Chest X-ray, PA view. Patient: 54 years old, sex F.
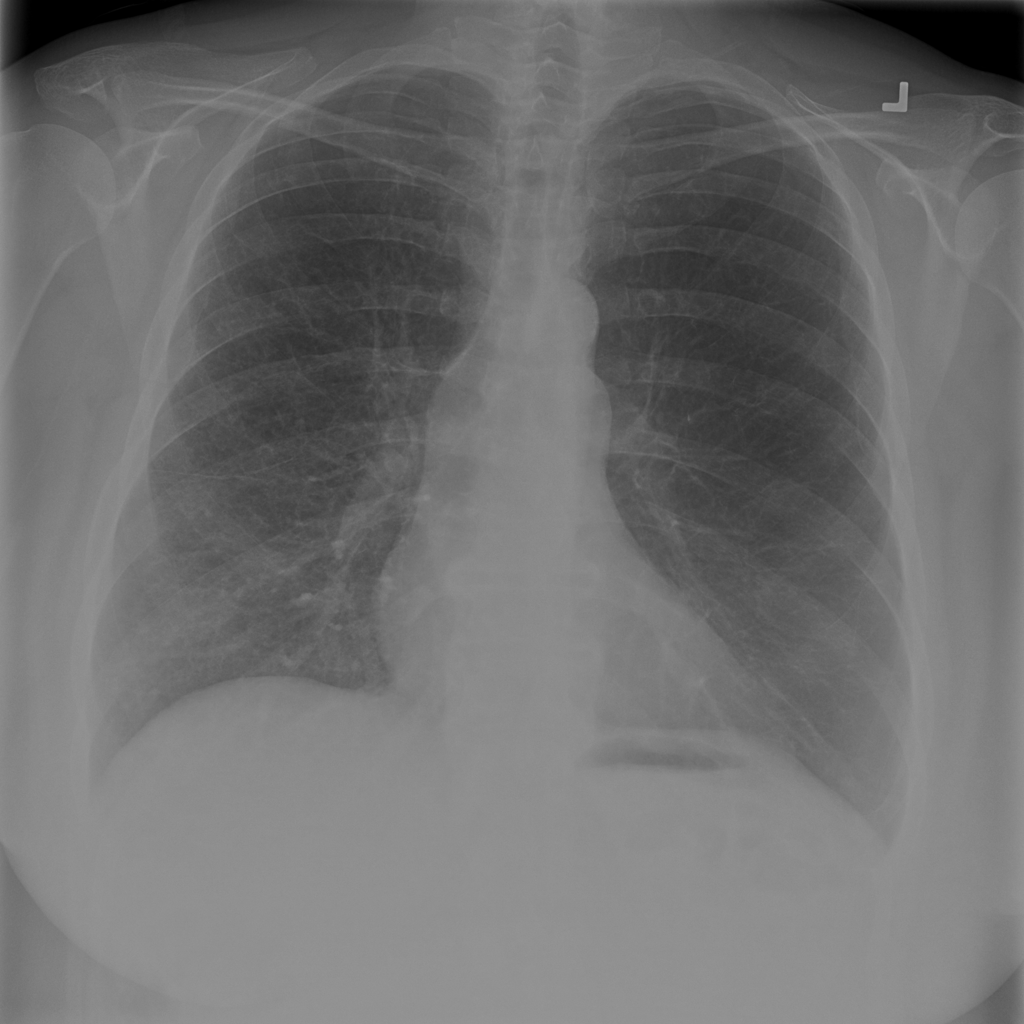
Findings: No Finding